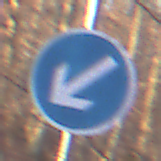
Verkehrszeichen: VorgeschriebeneVorbeifahrtLinks
Umgebung: Outdoor, Nature
Tageszeit: SunriseSunset
Wetter: Clear
Licht: Natural
Jahreszeit: Autumn
Kontrast: HighContrast